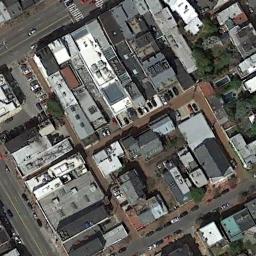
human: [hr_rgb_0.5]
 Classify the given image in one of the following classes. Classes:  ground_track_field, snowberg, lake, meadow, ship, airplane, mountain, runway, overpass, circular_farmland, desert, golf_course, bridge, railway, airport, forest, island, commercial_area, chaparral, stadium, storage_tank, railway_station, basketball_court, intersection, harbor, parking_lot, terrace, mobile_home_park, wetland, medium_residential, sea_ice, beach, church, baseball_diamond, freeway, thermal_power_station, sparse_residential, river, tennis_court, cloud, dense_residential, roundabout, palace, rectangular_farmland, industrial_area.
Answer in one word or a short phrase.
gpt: dense_residential